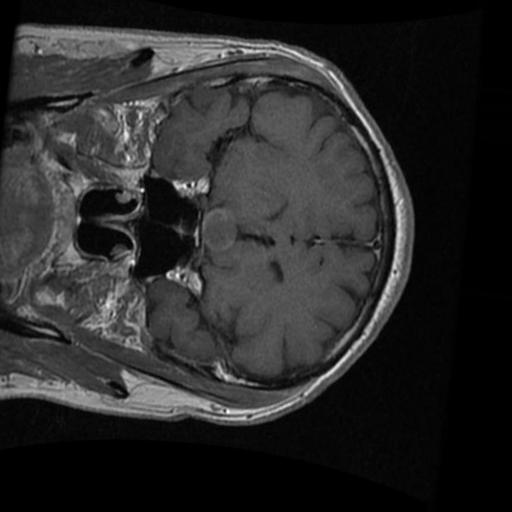
Label: brain_tumor